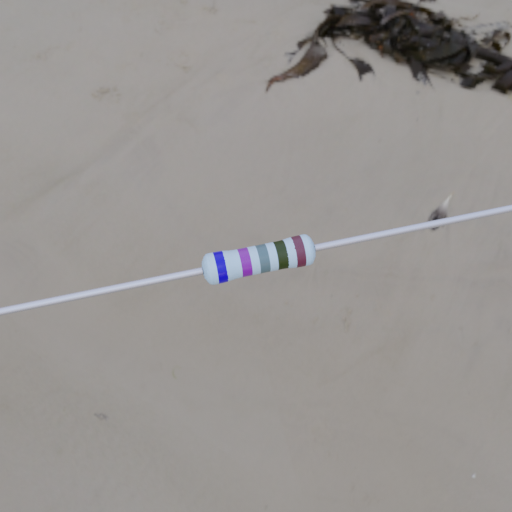
Resistor colour bands (in order): blue, violet, gray, black, brown